Field crop: maize
Growth stage: 2
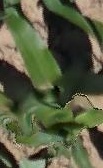
Species: maize